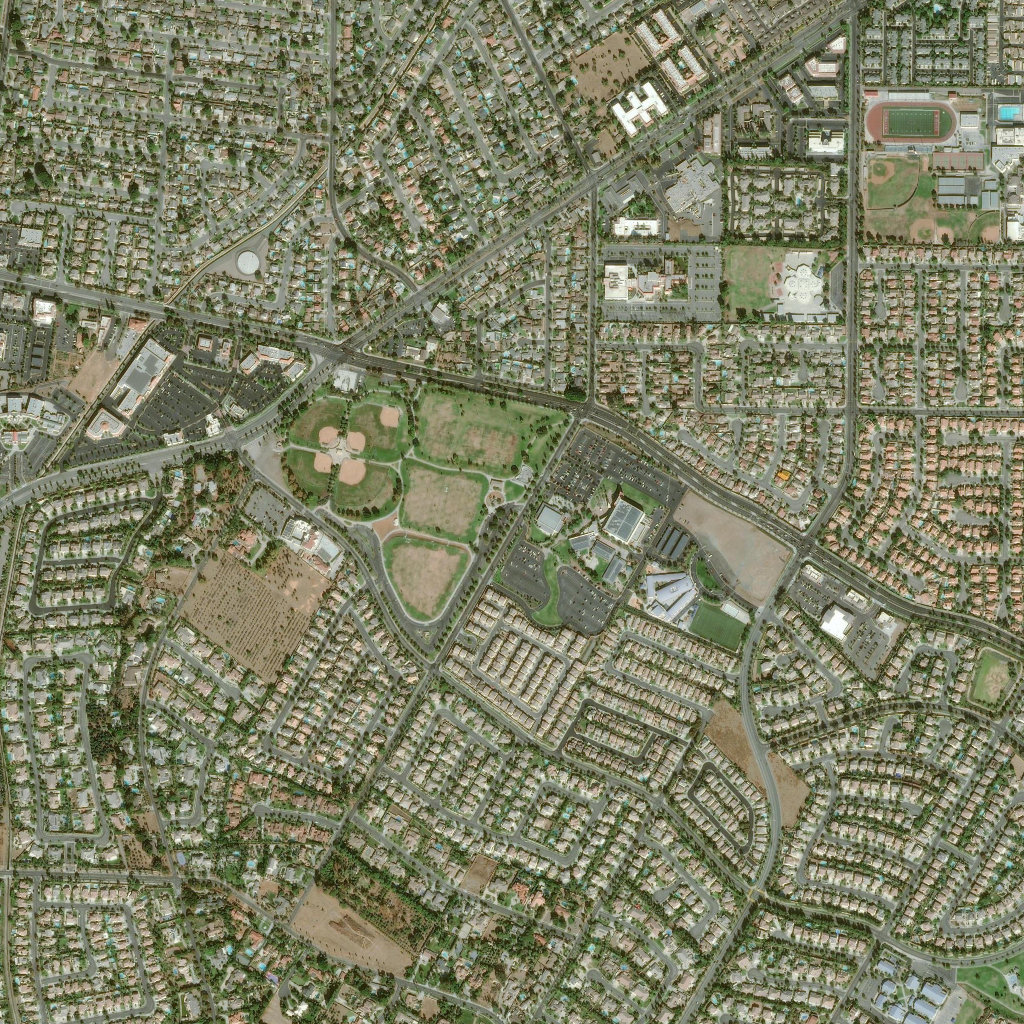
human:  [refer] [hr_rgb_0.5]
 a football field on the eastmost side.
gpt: <box>[[85, 10, 91, 13, 0]]</box>